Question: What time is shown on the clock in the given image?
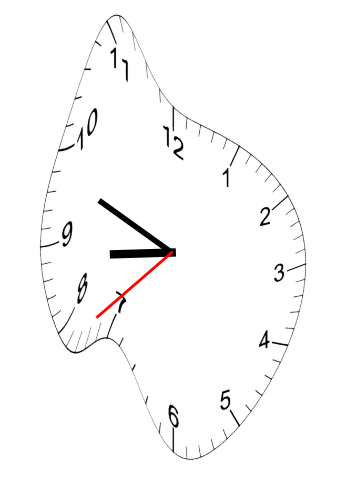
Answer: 08:48:38